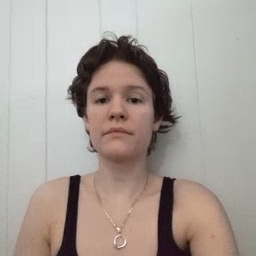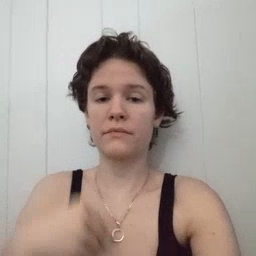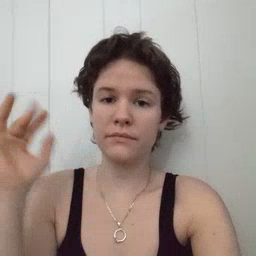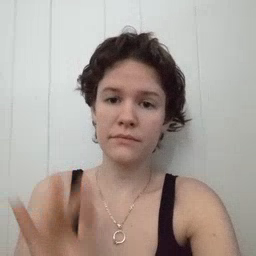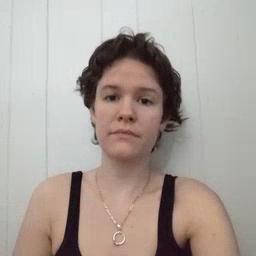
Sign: snow